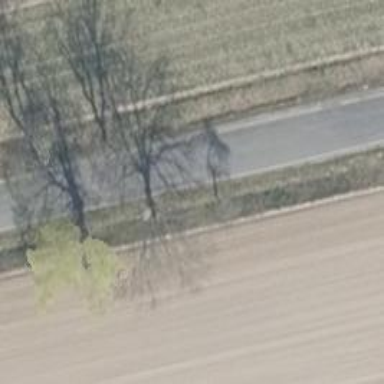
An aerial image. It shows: Secondary road with asphalt surface.